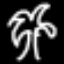
Label: palm tree